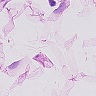
Metastatic tissue present: no